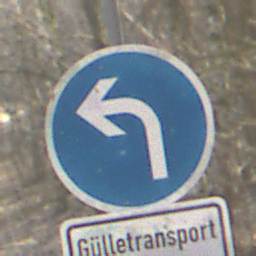
Verkehrszeichen: VorgeschriebeneFahrtrichtungLinks
Zusatzzeichen unten: BesondereFahrzeugeUndTransportgueter12
Umgebung: Outdoor, Nature
Tageszeit: MorningAfternoon
Wetter: Clear
Licht: Natural
Jahreszeit: Winter
Kontrast: HighContrast